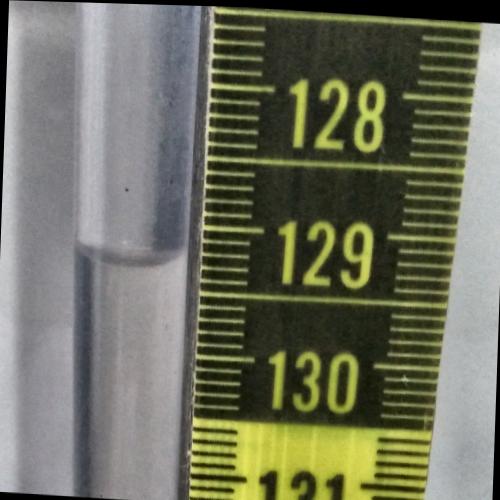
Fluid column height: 129.7 cm